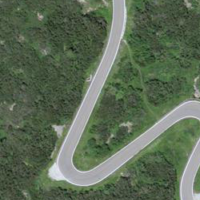
EUNIS habitat code: 32
Species observed at this site:
Gentiana verna
Cyaniris semiargus
Boloria selene